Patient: sex M, age 46
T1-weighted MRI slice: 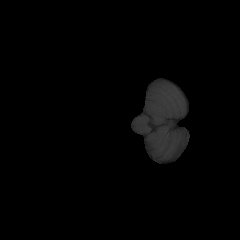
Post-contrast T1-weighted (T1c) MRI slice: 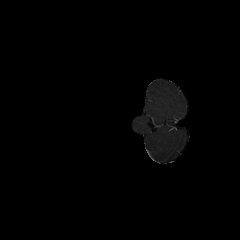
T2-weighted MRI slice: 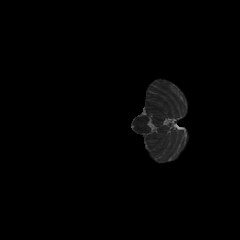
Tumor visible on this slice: no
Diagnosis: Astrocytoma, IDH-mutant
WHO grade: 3